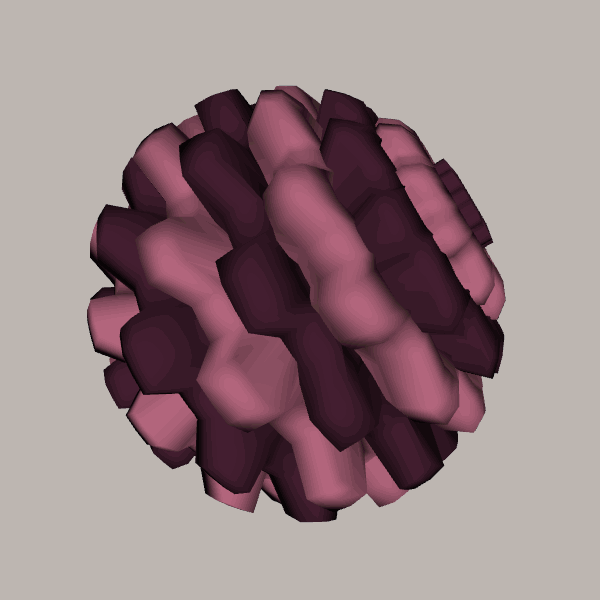
Background: light